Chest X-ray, AP view. Patient: 28 years old, sex M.
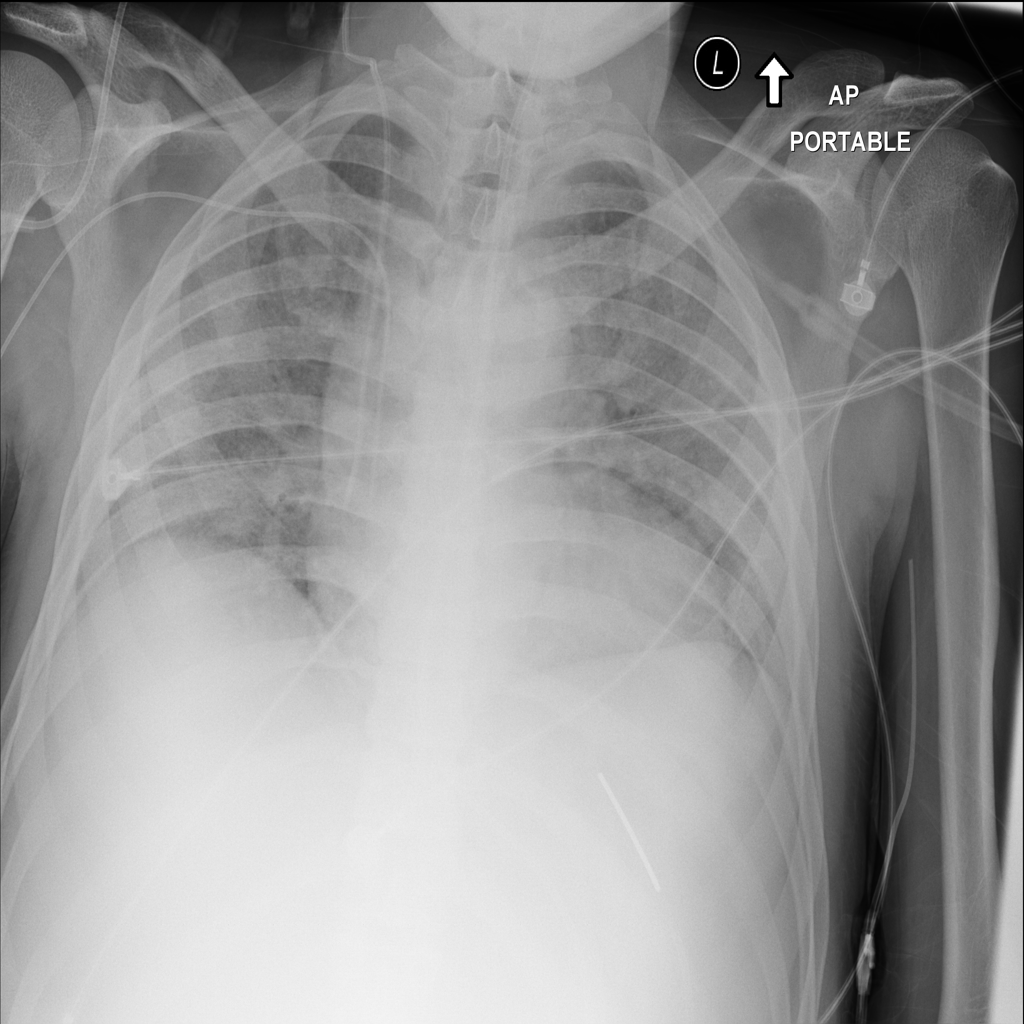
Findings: Cardiomegaly, Edema, Effusion, Infiltration, Nodule